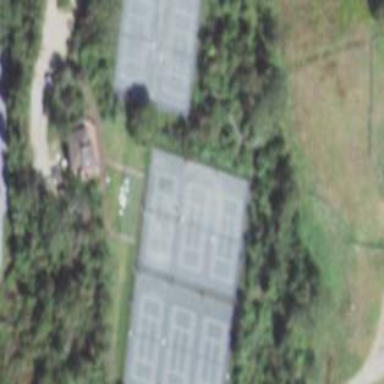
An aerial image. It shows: Tennis court in leisure pitch.